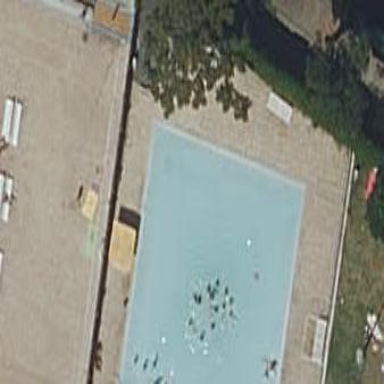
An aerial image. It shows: Swimming pool area designated for leisure and sports activities.